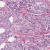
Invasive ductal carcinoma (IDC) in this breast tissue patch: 1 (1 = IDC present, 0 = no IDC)